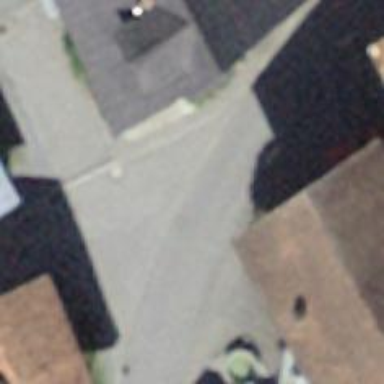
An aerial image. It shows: Residential road with asphalt surface and no sidewalk.